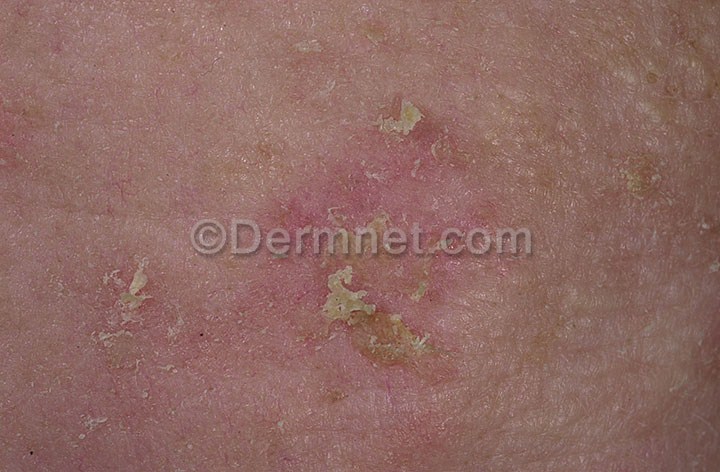
Disease: Actinic Keratosis Basal Cell Carcinoma and other Malignant Lesions